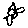
Label: flower